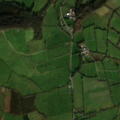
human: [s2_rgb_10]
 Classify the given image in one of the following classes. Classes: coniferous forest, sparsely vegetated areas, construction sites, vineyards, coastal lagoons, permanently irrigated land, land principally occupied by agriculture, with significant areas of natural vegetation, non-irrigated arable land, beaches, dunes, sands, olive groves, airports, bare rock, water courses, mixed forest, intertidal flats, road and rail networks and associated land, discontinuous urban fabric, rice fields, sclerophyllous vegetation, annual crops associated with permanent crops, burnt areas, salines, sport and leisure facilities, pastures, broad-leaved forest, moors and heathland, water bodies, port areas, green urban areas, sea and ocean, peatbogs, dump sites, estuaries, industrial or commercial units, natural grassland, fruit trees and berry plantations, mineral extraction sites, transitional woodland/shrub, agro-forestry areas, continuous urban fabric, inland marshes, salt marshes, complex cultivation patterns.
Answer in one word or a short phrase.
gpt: pastures, coniferous forest